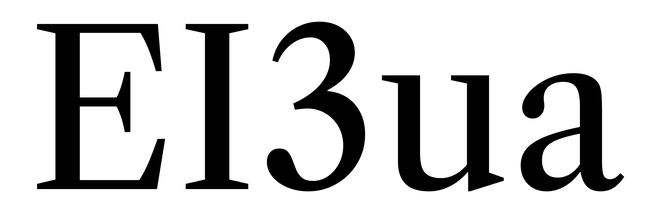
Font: LibreCaslonText_Regular